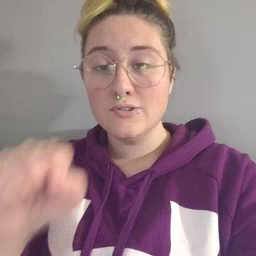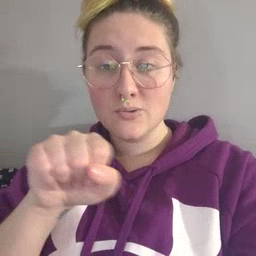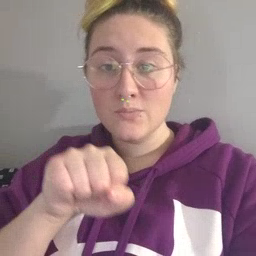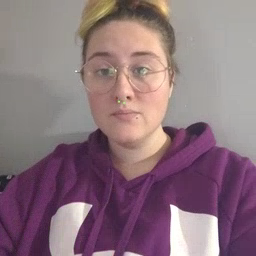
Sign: shoe